Interaction volume radius: 10 \u00c5
Interaction volume height: 20 \u00c5
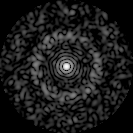
Disorder parameter: 0.8471